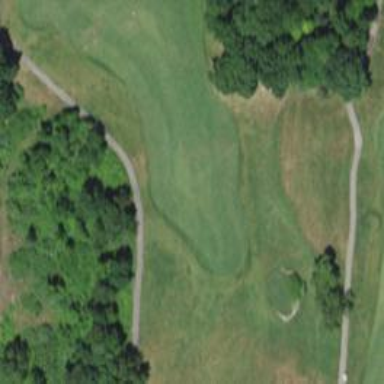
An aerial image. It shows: Scenic golf fairway.